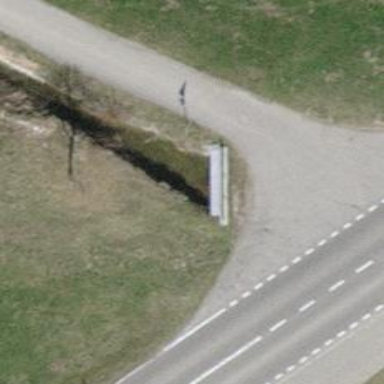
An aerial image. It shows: Tunnel.